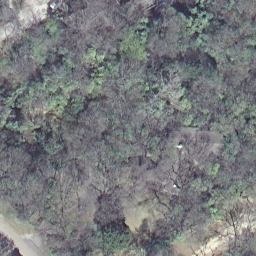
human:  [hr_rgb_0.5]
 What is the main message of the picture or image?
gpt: forest